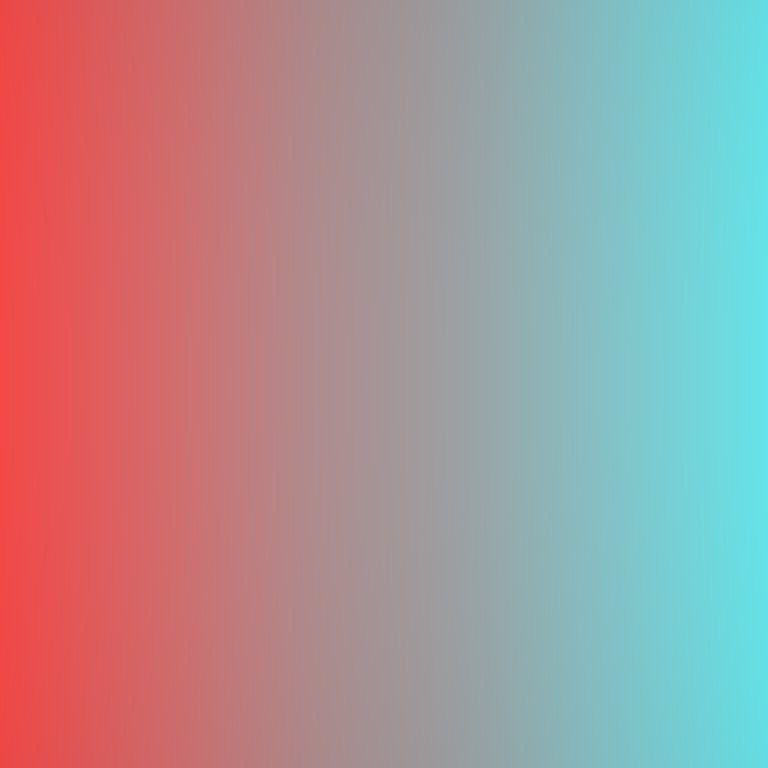
Abstract light effect, smooth gradient from warm red to cool cyan, calm atmosphere, soft blend, no room, no furniture, no objects.